Interaction volume radius: 5 \u00c5
Interaction volume height: 20 \u00c5
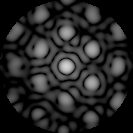
Disorder parameter: 0.1879